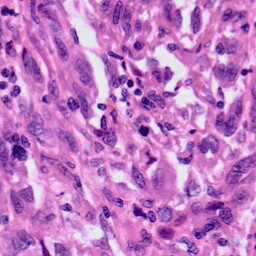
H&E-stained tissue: Skin